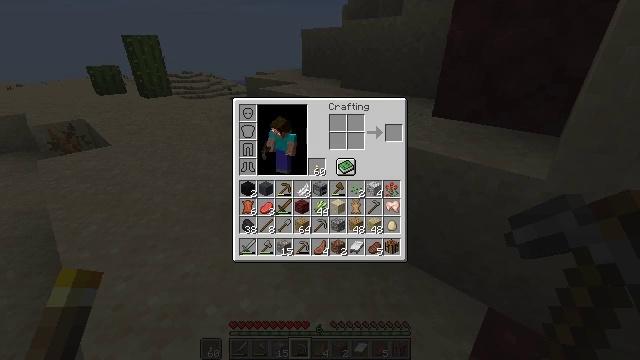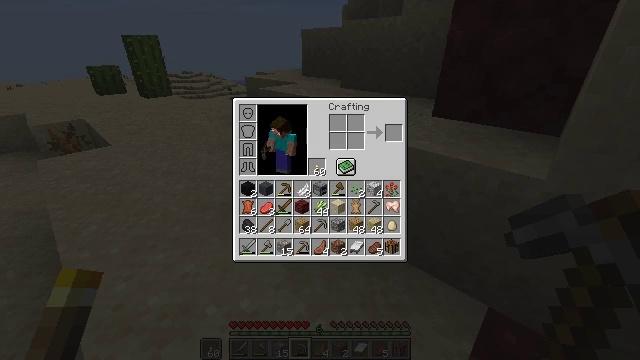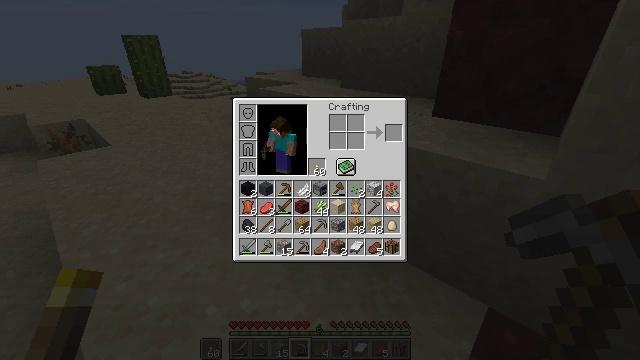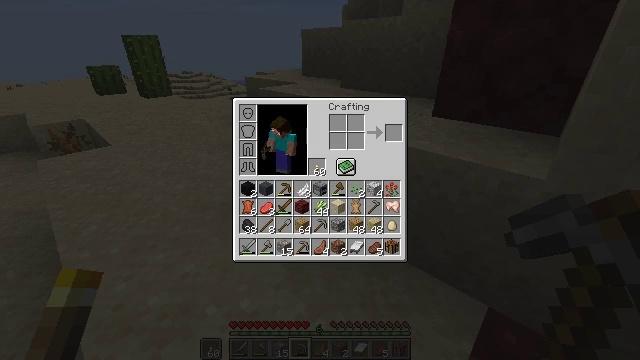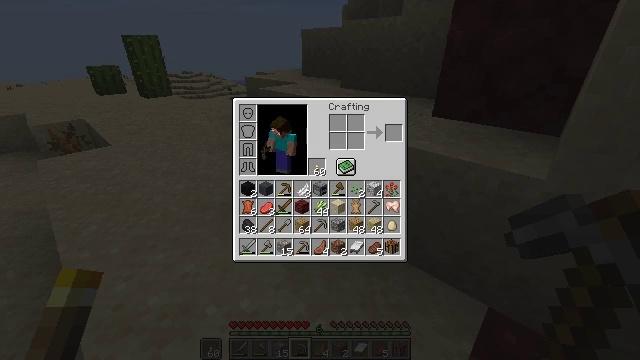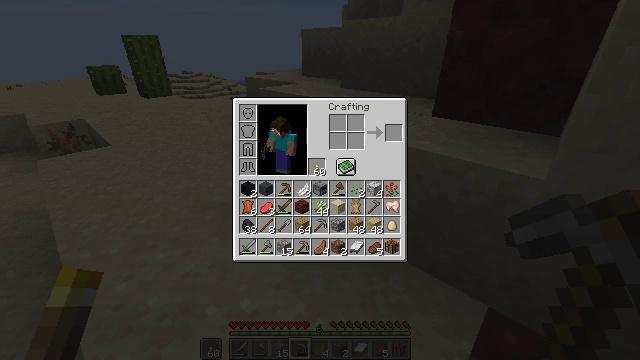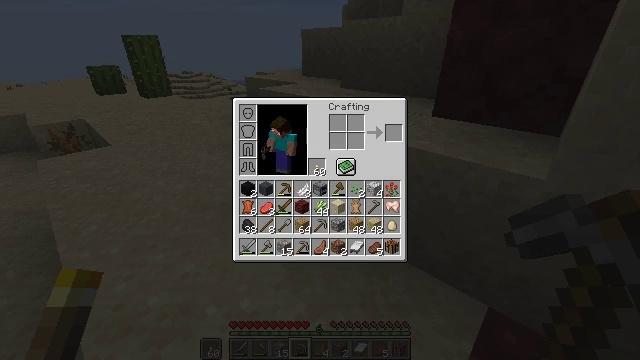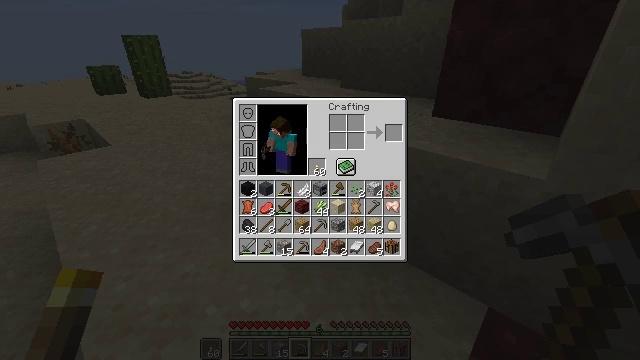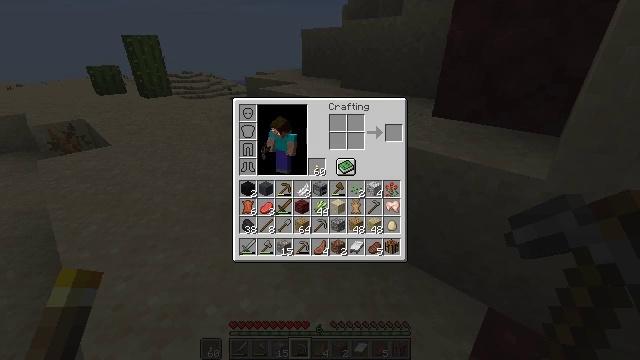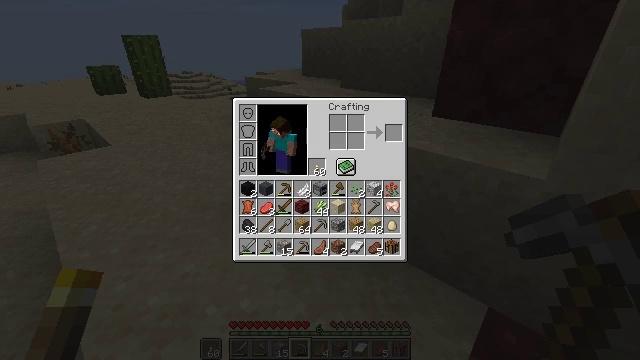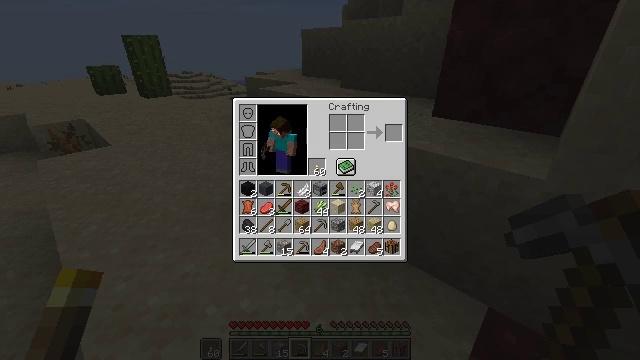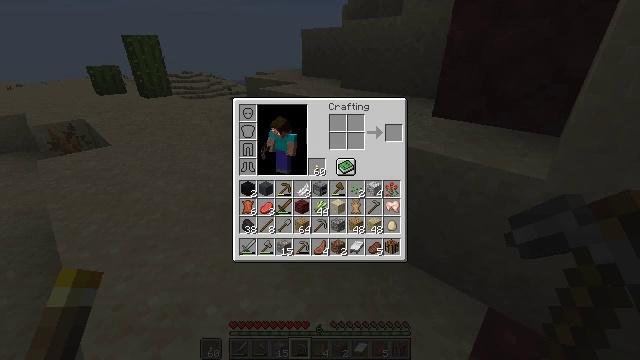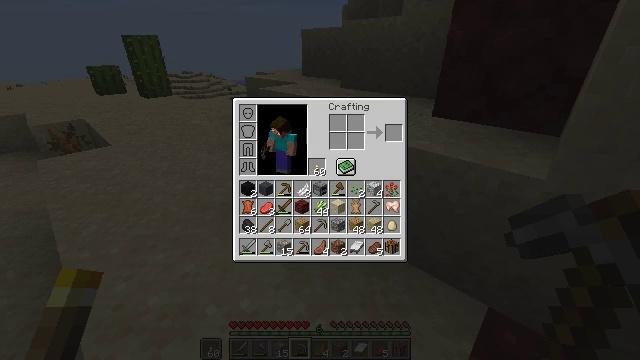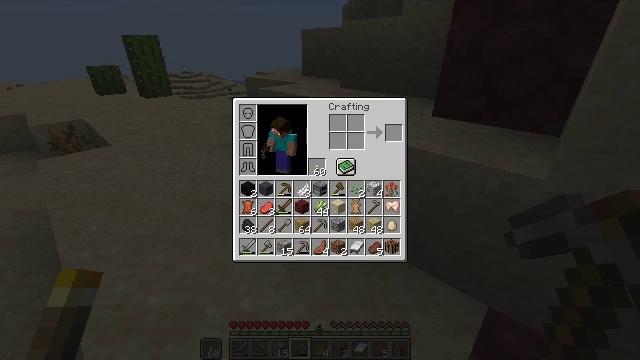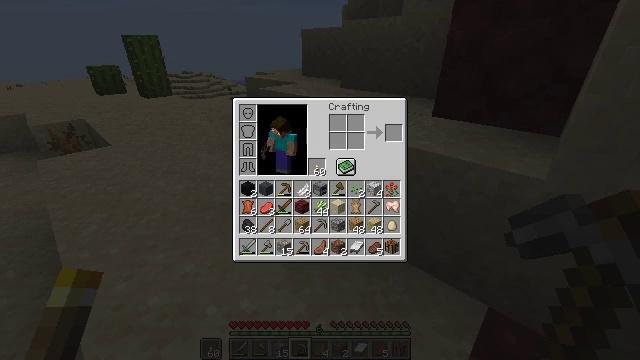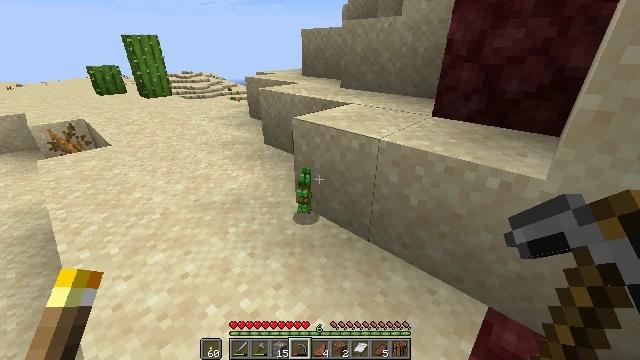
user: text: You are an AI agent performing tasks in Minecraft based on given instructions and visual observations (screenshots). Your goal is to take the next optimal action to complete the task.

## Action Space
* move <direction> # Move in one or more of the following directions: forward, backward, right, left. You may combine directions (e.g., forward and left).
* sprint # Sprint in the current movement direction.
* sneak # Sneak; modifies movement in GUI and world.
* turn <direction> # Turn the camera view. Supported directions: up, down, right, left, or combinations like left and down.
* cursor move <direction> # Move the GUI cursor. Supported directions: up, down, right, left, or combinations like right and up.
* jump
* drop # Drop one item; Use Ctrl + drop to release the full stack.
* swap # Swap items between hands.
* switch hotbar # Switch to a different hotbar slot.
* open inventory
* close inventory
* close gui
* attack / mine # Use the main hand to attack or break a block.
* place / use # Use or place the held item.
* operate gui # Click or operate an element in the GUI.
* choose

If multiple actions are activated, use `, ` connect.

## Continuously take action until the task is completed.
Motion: motion action
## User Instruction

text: Gather netherrack as a building material.
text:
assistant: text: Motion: move forward
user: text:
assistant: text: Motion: move forward
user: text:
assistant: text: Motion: move forward
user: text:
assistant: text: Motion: move forward
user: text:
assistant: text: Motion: move forward
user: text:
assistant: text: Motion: move forward
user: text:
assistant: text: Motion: move forward
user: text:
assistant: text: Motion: move forward
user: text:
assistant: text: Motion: move forward
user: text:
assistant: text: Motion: no_op
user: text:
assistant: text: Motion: no_op
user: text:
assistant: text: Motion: no_op
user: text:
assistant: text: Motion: no_op
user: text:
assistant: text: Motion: no_op
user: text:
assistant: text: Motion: no_op
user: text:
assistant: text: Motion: close gui
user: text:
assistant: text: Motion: open inventory
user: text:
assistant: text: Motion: open inventory
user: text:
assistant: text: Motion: no_op
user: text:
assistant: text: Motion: no_op
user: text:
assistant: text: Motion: turn right
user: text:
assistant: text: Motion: turn right
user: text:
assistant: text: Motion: no_op
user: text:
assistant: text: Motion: no_op
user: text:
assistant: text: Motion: no_op
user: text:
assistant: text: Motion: no_op
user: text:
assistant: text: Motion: no_op
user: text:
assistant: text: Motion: no_op
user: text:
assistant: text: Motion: no_op
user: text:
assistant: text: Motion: no_op